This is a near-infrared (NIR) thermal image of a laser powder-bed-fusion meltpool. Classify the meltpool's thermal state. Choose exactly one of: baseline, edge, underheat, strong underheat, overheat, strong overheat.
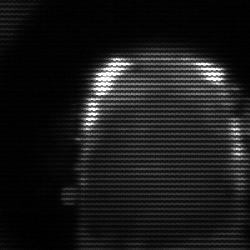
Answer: baseline